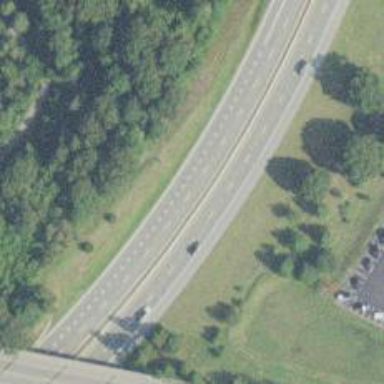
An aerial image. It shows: Asphalt trunk highway which is also expressway.